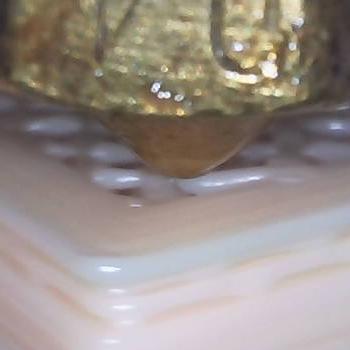
Flow rate: 126%